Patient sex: M
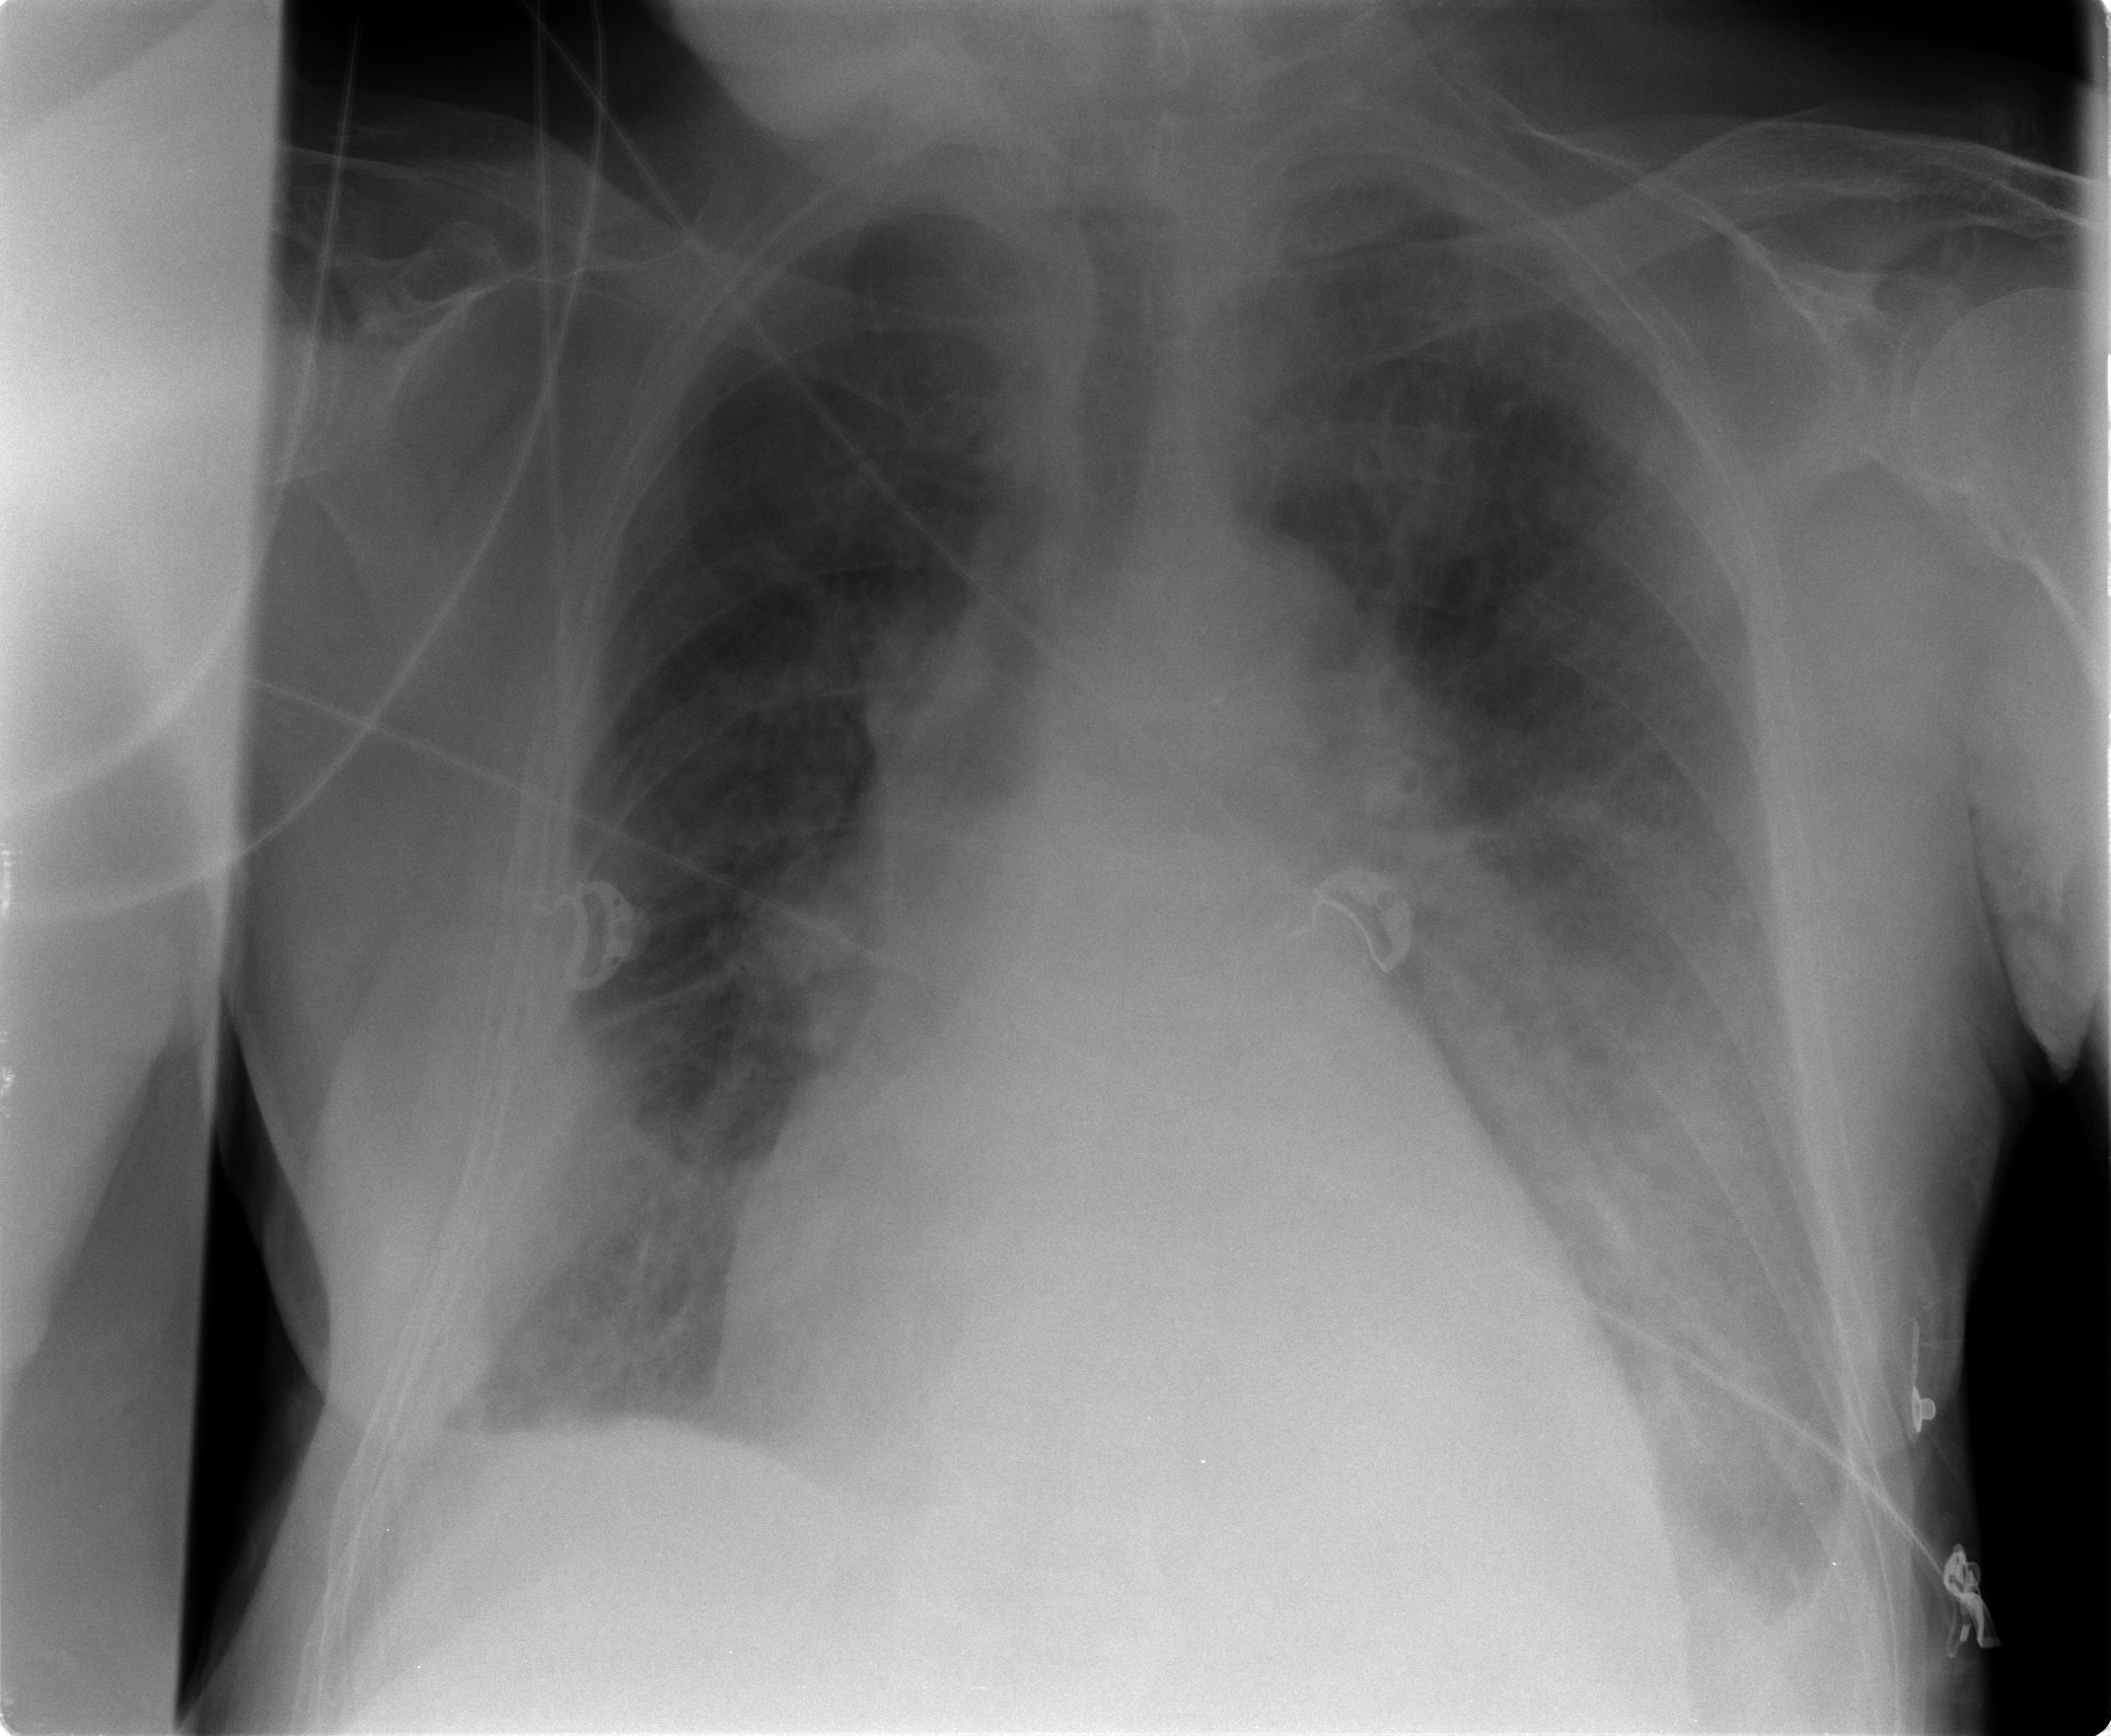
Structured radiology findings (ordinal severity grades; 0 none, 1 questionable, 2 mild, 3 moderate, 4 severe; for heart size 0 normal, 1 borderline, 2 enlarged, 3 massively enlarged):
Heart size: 2
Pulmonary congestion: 2
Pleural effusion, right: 2
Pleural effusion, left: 2
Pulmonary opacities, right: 0
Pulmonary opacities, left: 0
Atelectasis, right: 2
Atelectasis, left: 2